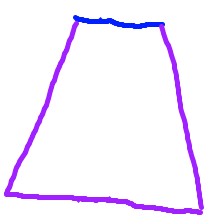
Shape: trapezoid